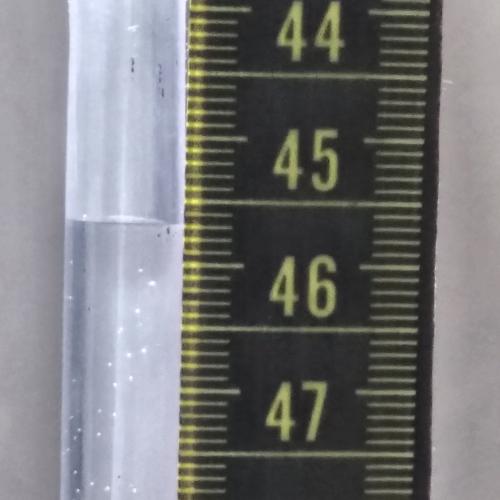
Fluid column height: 45.7 cm